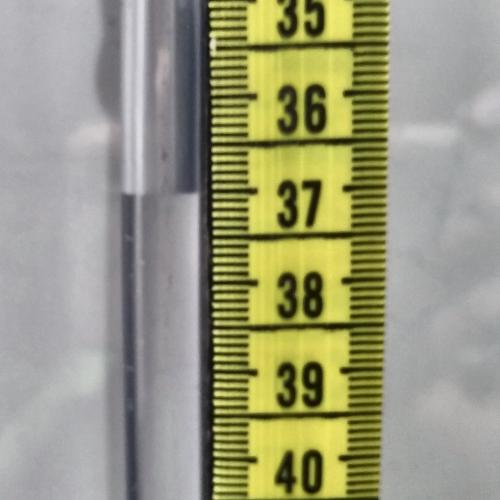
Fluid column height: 37.0 cm